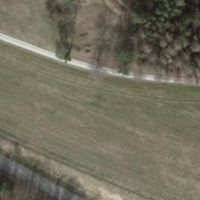
EUNIS habitat code: 44
Species observed at this site:
Ophrys apifera